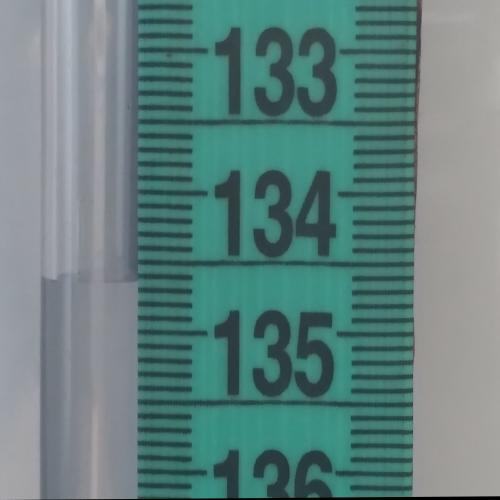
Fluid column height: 134.6 cm